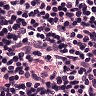
Metastatic tissue present: no